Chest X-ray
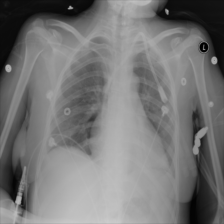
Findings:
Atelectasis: negative
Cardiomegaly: negative
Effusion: negative
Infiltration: negative
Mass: negative
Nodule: negative
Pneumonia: negative
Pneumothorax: negative
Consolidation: negative
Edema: negative
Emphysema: negative
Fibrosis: negative
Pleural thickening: negative
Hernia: negative